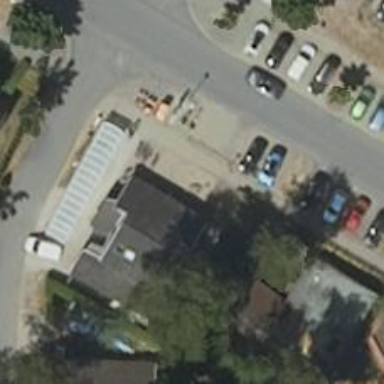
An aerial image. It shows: Bicycle rental facility.